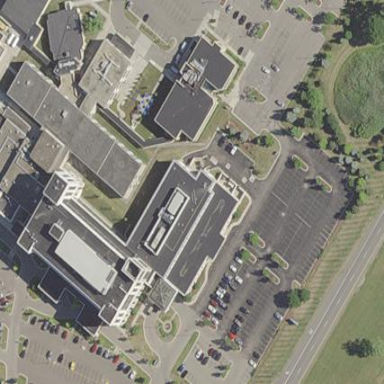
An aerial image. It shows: Hospital providing healthcare services.